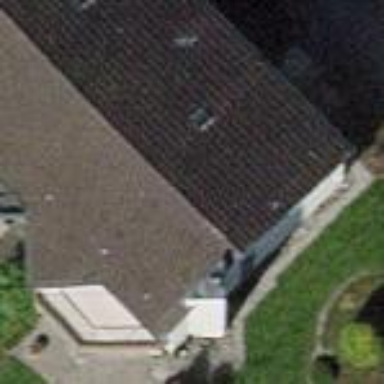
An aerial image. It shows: Terrace building.